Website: walmart
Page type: billing-address
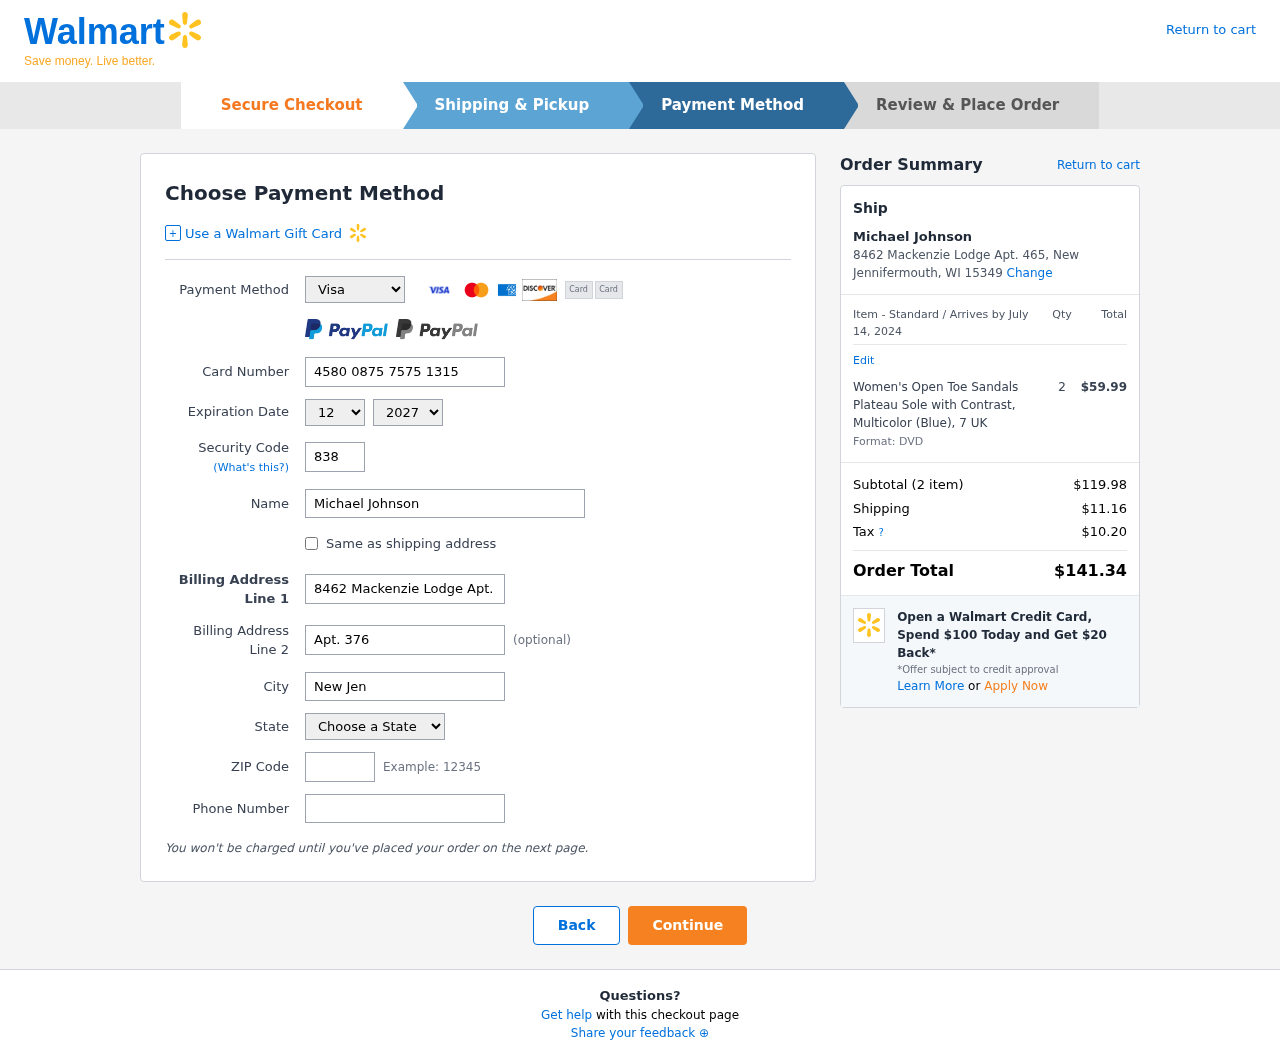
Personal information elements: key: PII_CARD_CVV
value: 838
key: PII_CARD_EXPIRY_MONTH
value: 12
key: PII_CARD_EXPIRY_YEAR
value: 27
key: PII_CARD_NUMBER
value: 4580 0875 7575 1315
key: PII_CARD_TYPE
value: Visa
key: PII_CITY
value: New Jennifermouth
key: PII_CITY_STATE_ZIP
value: New Jennifermouth, WI 15349
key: PII_FULLNAME
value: Michael Johnson
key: PII_PHONE
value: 8237345015
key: PII_POSTCODE
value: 15349
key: PII_STATE
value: Wisconsin
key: PII_STREET
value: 8462 Mackenzie Lodge Apt. 465
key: PII_STREET2
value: Apt. 376
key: PII_FULLNAME2
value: Michael Johnson
Product elements: key: PRODUCT1_NAME
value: Women's Open Toe Sandals Plateau Sole with Contrast, Multicolor (Blue), 7 UK
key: PRODUCT1_PRICE
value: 59.99
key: PRODUCT1_QUANTITY
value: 2
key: PRODUCT1_DESC
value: Format: DVD
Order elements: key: ORDER_DELIVERY_DATE
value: July 14, 2024
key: ORDER_NUM_ITEMS
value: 2
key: ORDER_SUBTOTAL
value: $119.98
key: ORDER_SHIPPING_COST
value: $11.16
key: ORDER_TAX
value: $10.20
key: ORDER_TOTAL
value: $141.34